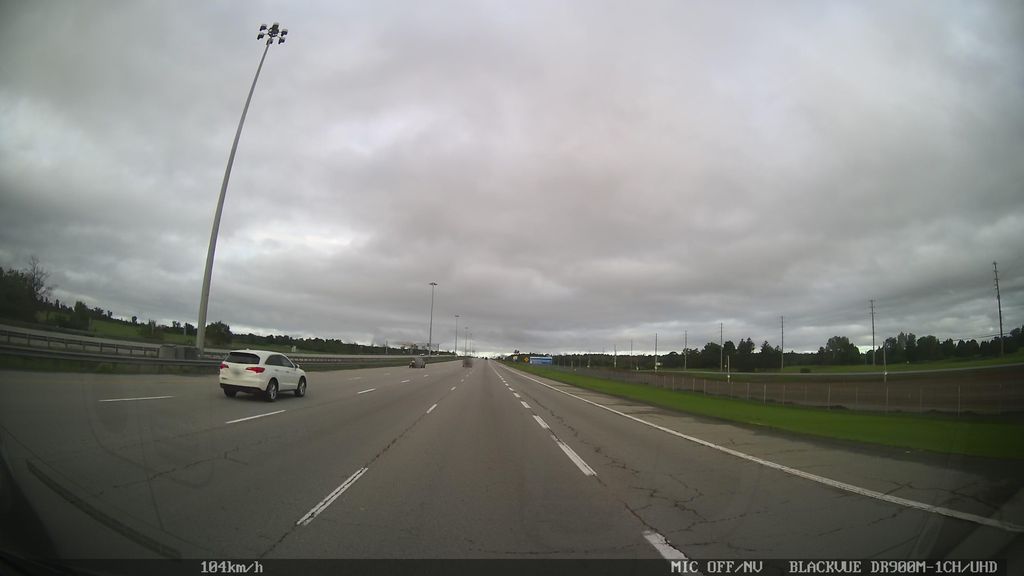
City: ottawa-gatineau